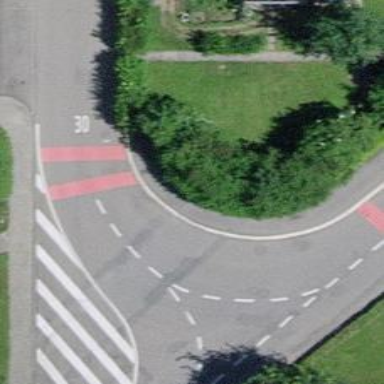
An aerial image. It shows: Sidewalk along the footway.